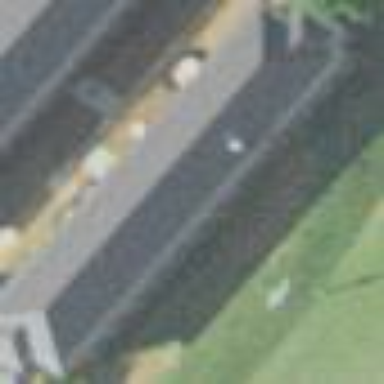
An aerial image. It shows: Dormitory building.